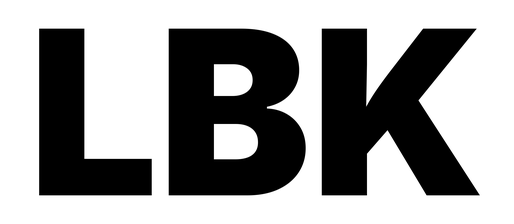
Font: Inter_Black